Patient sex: M
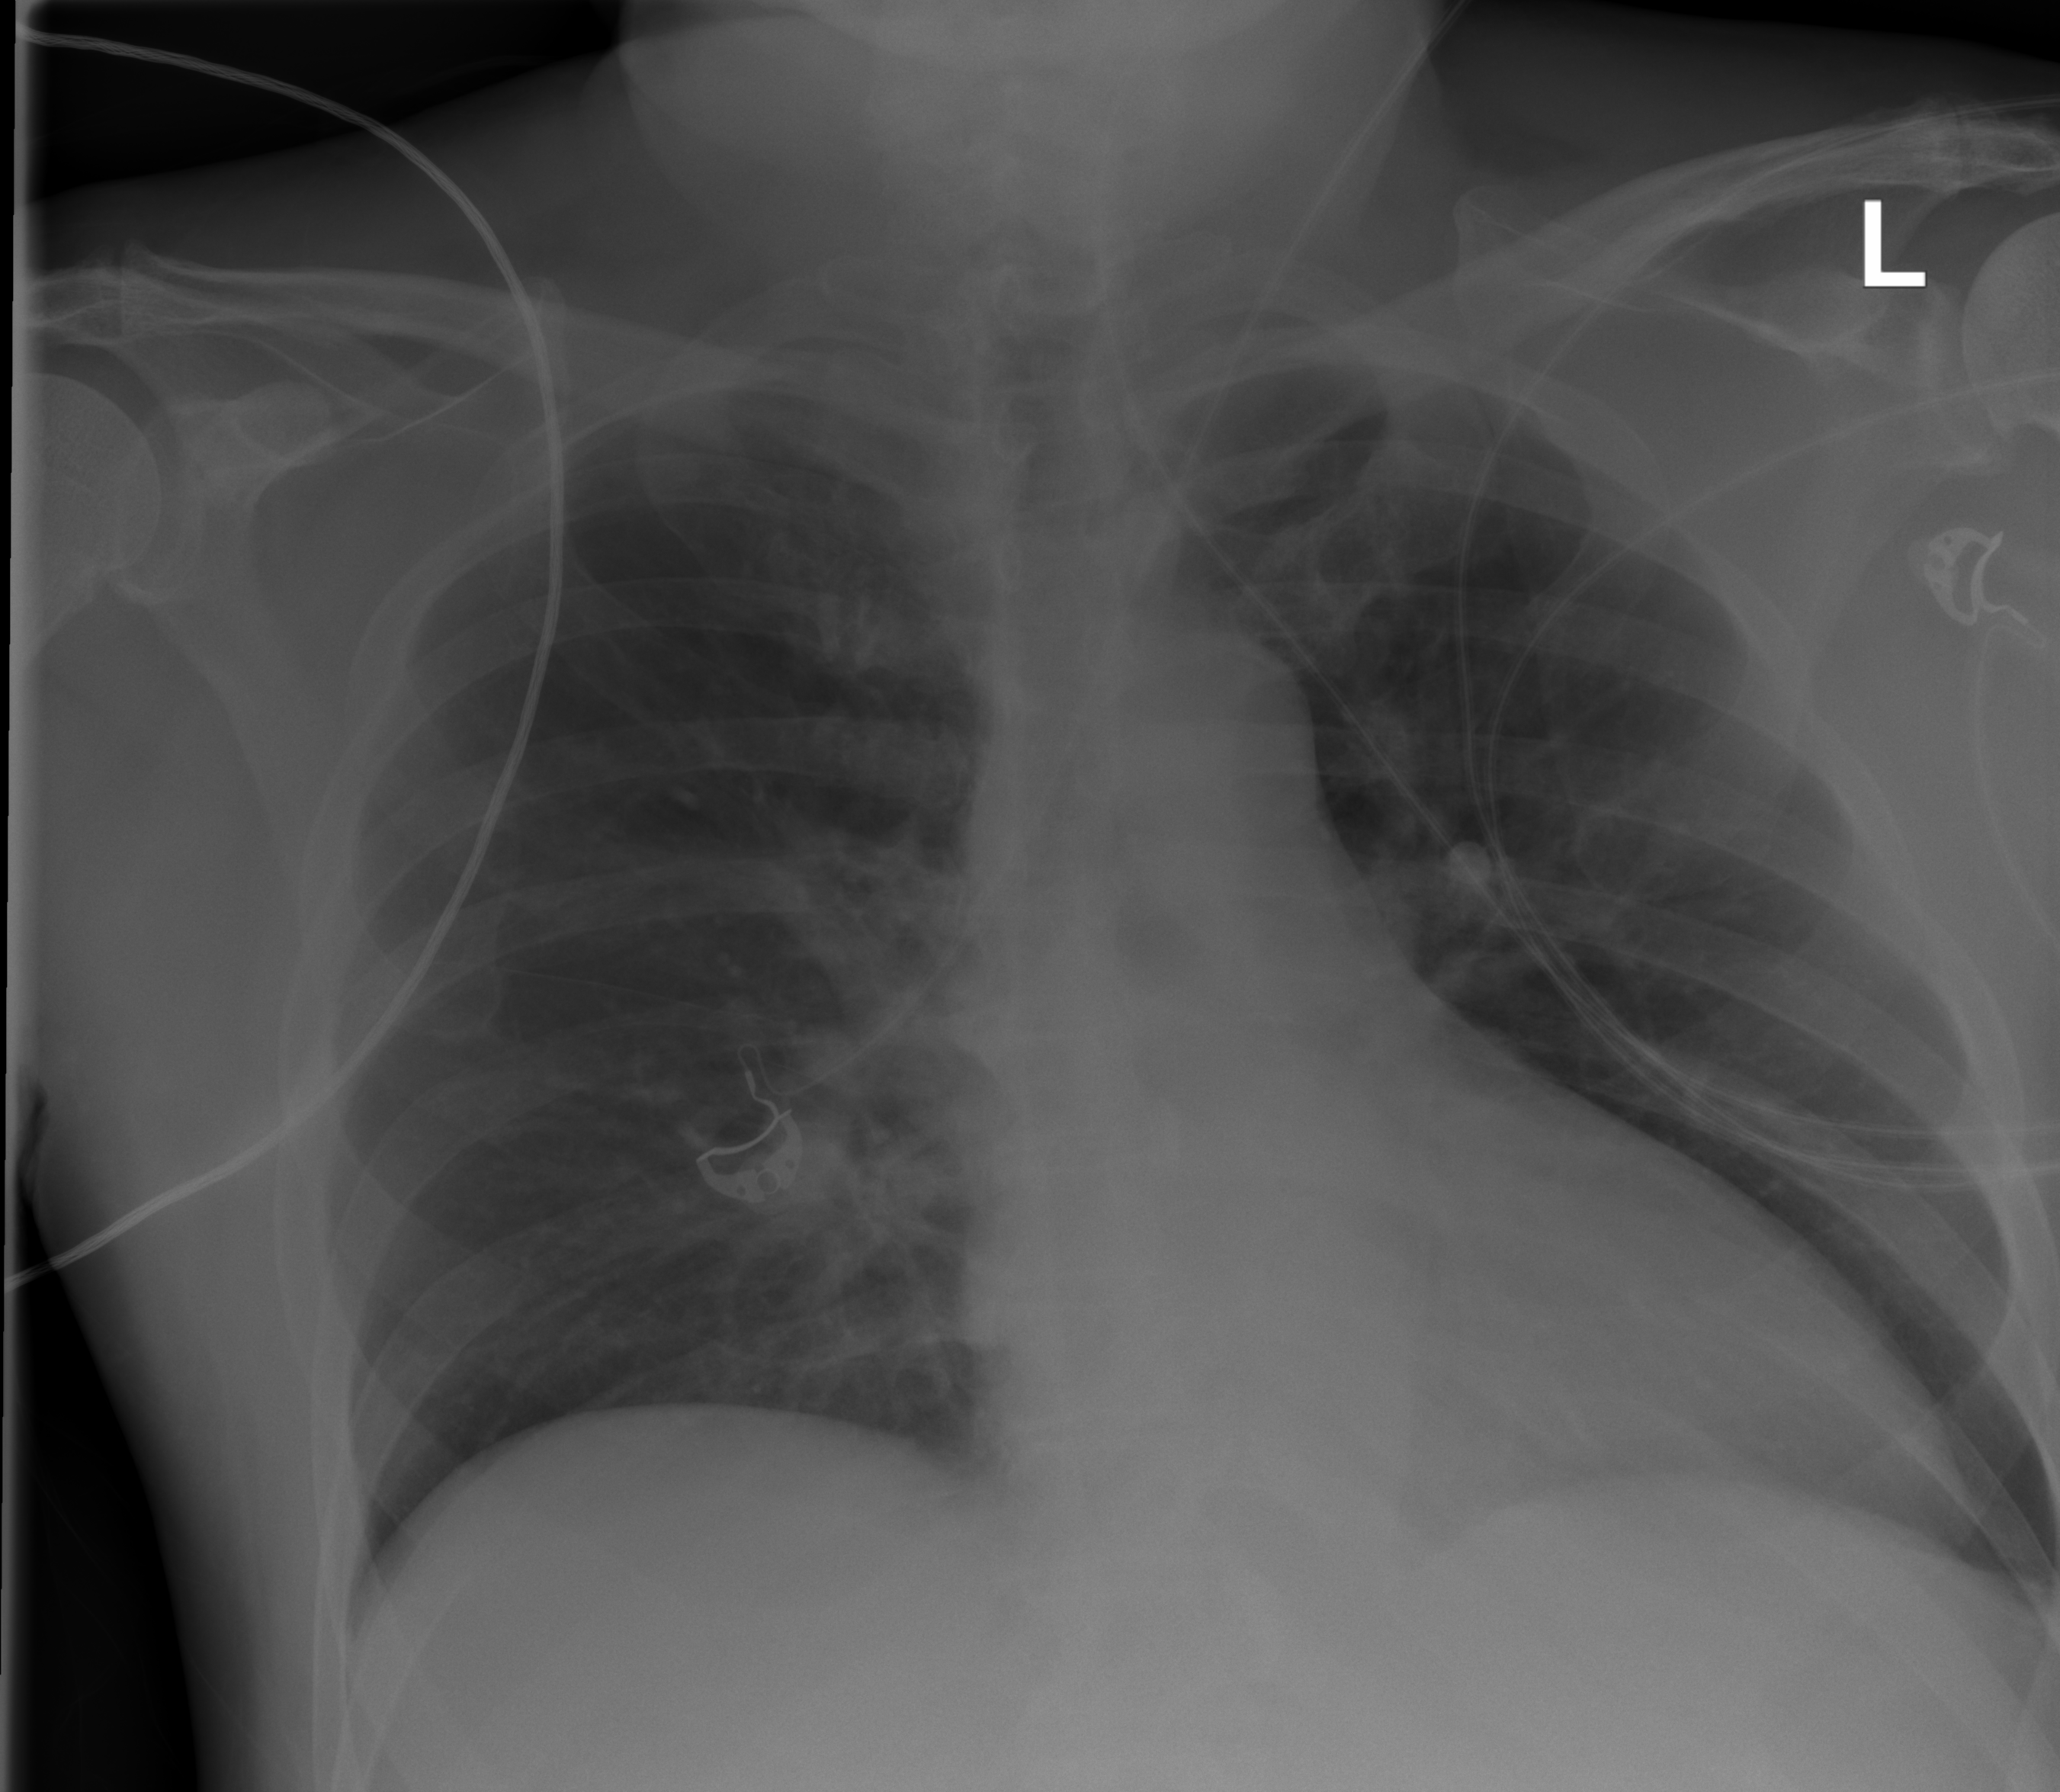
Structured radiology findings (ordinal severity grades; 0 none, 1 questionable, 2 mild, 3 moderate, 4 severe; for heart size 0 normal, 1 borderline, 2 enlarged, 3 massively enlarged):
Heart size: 1
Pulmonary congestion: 1
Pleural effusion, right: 0
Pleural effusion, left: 0
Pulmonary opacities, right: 0
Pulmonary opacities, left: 0
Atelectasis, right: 0
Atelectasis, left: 0